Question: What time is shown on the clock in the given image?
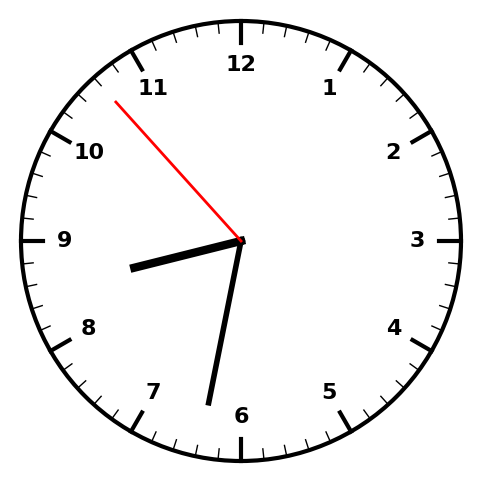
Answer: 08:31:53